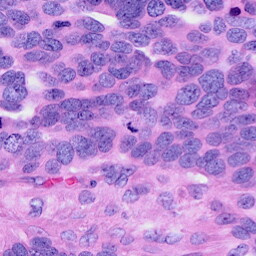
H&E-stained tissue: Ovarian